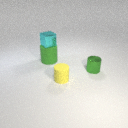
small yellow rubber cylinder in front of small green metal cylinder